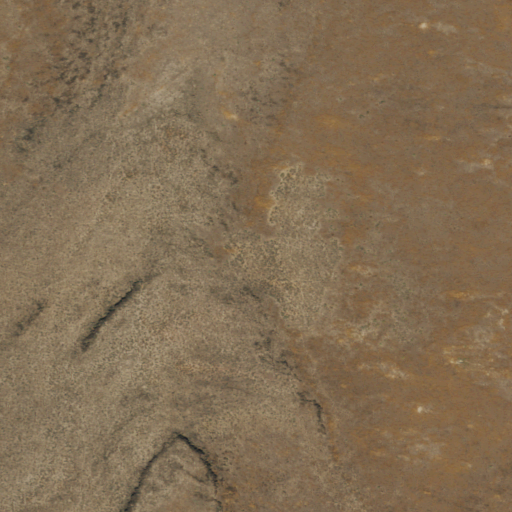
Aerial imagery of mountain in Nevada named Split Mountain Cairn containing shrub and grassland